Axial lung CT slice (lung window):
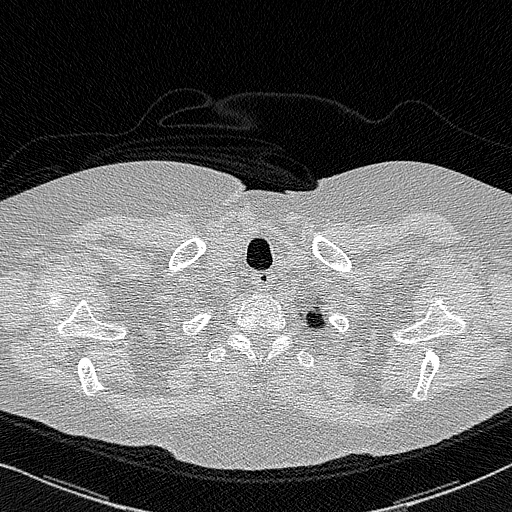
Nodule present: no